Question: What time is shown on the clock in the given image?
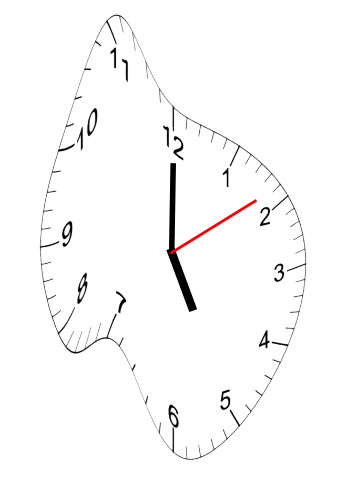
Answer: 05:00:09